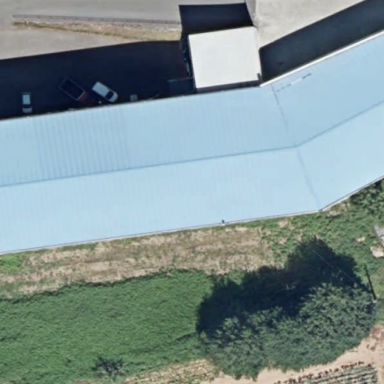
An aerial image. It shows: Industrial building.